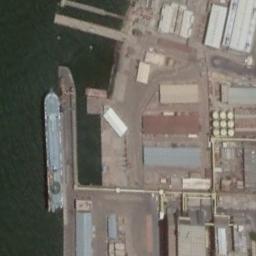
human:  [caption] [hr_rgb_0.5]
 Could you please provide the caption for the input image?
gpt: A light blue tanker docked by the dock .

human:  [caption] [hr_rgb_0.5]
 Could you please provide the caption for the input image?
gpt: There is a ship in the green water on the shore .

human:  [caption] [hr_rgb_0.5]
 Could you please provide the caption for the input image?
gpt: The ship is docked next to a industrial area and the water is dark green .

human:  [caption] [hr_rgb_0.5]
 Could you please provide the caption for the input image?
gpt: There are many buildings of different shapes and sizes beside the ship .

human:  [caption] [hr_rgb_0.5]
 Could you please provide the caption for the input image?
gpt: The ship is at the harbor with many buildings .